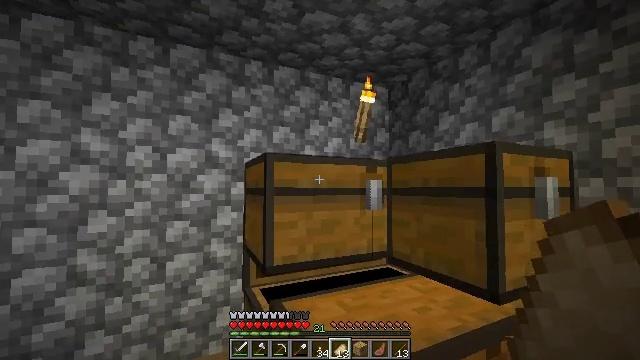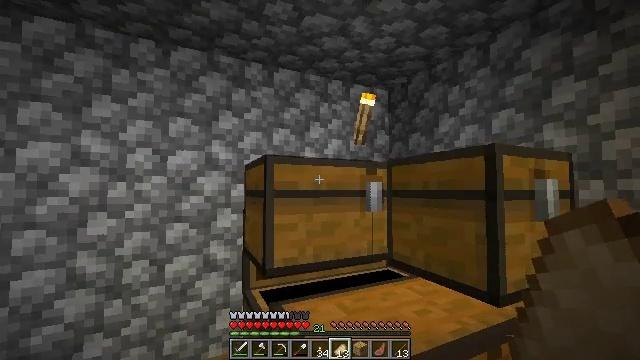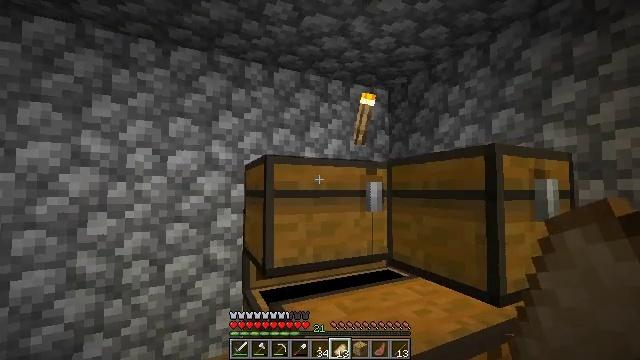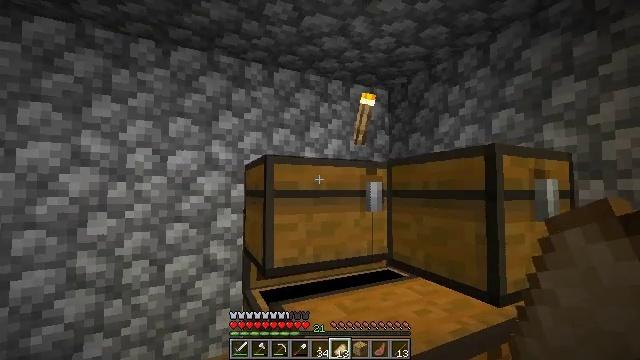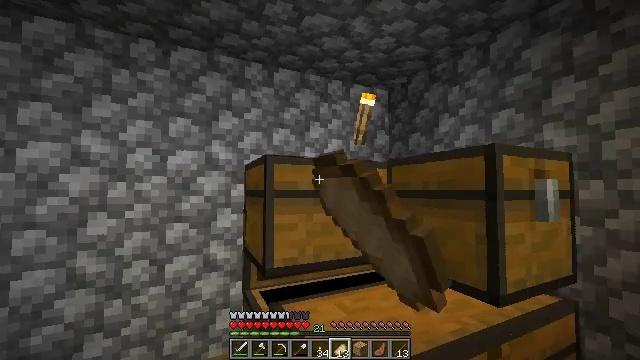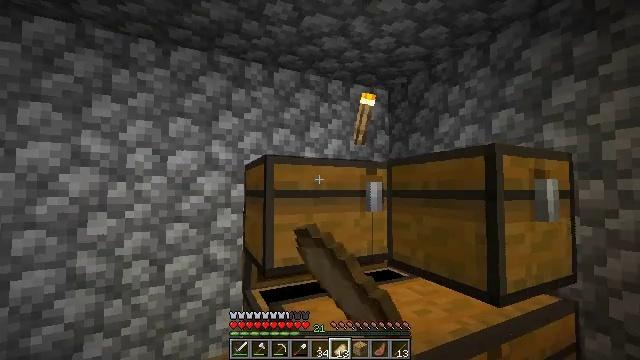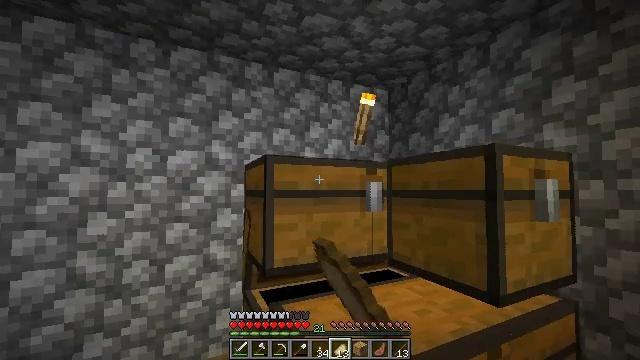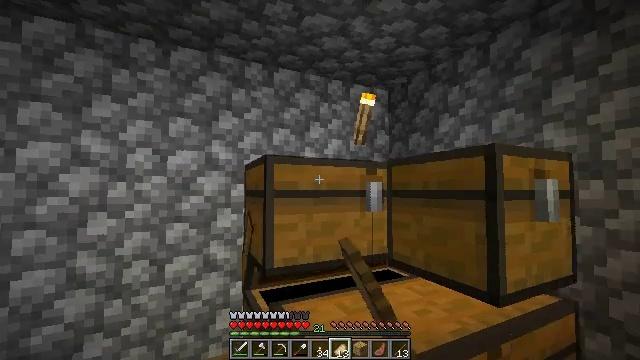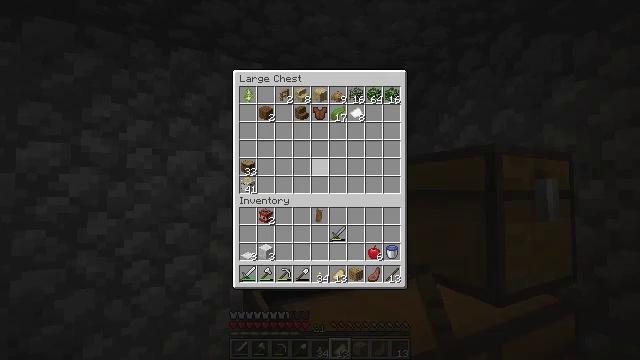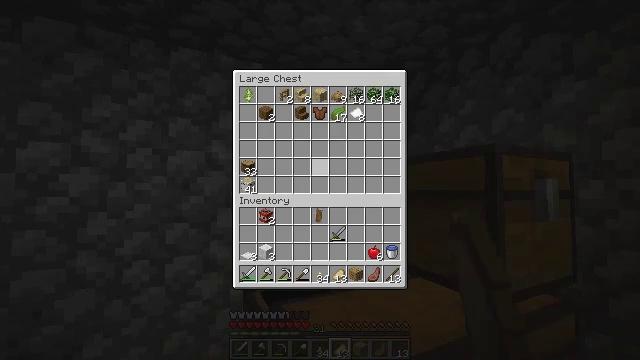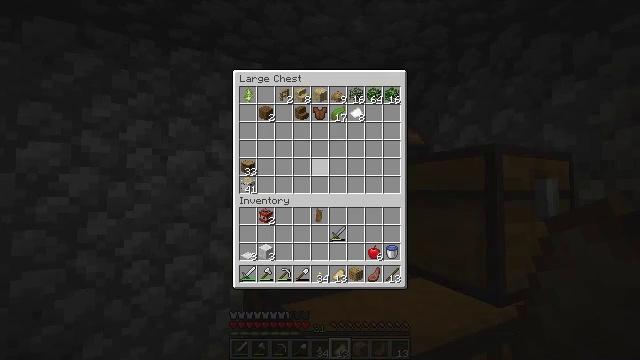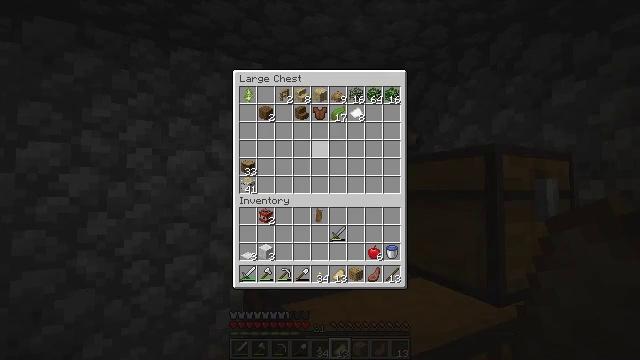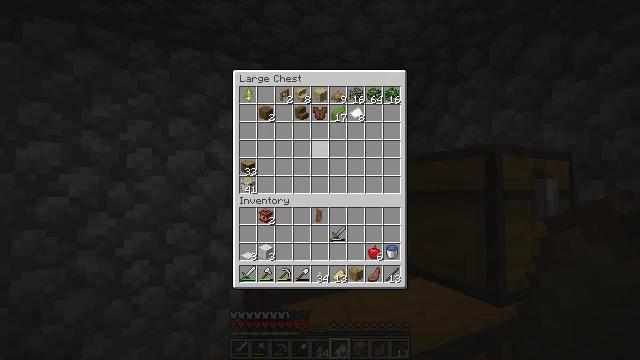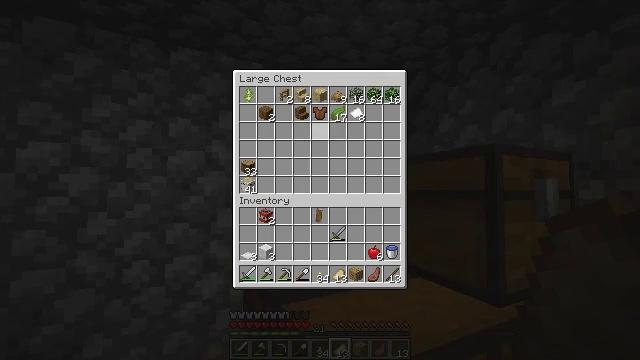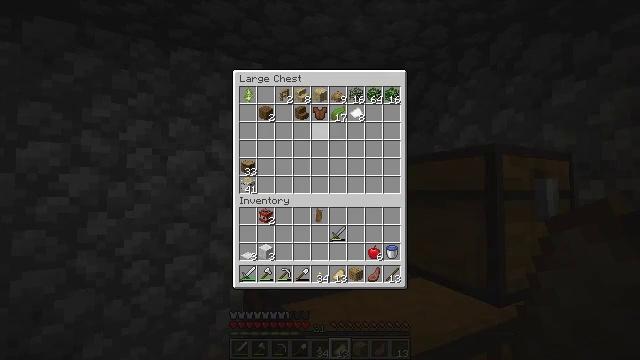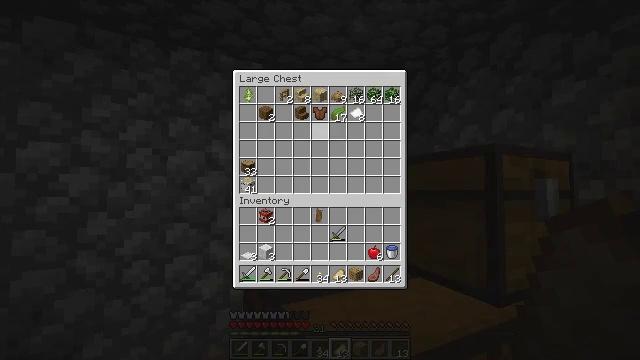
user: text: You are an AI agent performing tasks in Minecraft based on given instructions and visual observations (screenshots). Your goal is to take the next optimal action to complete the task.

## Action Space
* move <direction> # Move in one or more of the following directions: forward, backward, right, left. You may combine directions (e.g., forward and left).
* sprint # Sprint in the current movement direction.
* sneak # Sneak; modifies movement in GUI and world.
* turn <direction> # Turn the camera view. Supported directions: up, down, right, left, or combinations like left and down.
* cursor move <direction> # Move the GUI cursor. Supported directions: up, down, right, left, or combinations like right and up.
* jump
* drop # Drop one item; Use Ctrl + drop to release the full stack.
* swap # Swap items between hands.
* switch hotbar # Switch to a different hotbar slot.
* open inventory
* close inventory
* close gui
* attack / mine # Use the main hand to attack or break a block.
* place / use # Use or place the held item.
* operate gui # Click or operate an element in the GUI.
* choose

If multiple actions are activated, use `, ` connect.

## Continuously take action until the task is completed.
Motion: motion action
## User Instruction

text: Mine a chest to move it.
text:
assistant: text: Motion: no_op
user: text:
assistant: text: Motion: no_op
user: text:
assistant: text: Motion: use / place
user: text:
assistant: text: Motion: use / place
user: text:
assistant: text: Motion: use / place
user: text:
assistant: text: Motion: no_op
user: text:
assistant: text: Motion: no_op
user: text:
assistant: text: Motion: sneak, cursor move up
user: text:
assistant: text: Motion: sneak
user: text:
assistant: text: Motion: sneak, cursor move up
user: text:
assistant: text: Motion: sneak, cursor move up
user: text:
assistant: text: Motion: sneak, cursor move up
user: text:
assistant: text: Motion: sneak
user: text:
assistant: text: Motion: sneak
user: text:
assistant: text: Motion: sneak
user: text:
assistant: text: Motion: sneak
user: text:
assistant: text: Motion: sneak
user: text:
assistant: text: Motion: sneak
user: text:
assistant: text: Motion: sneak
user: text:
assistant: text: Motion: sneak
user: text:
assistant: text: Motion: sneak
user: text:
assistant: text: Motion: sneak
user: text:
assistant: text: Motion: sneak
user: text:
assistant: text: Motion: sneak
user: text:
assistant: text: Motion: sneak, operate gui
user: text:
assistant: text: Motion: sneak, operate gui
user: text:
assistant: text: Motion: sneak
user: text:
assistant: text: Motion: sneak
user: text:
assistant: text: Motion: sneak
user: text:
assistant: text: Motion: sneak